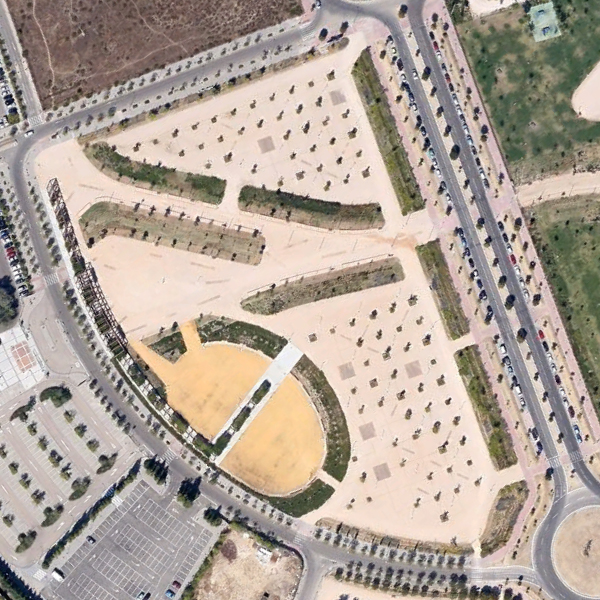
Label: Square